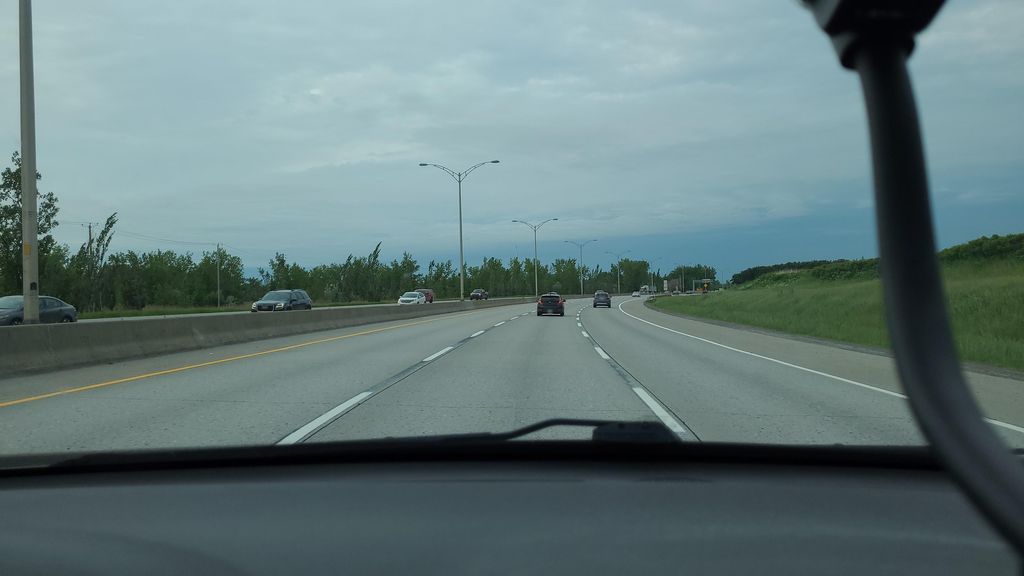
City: montreal